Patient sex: M
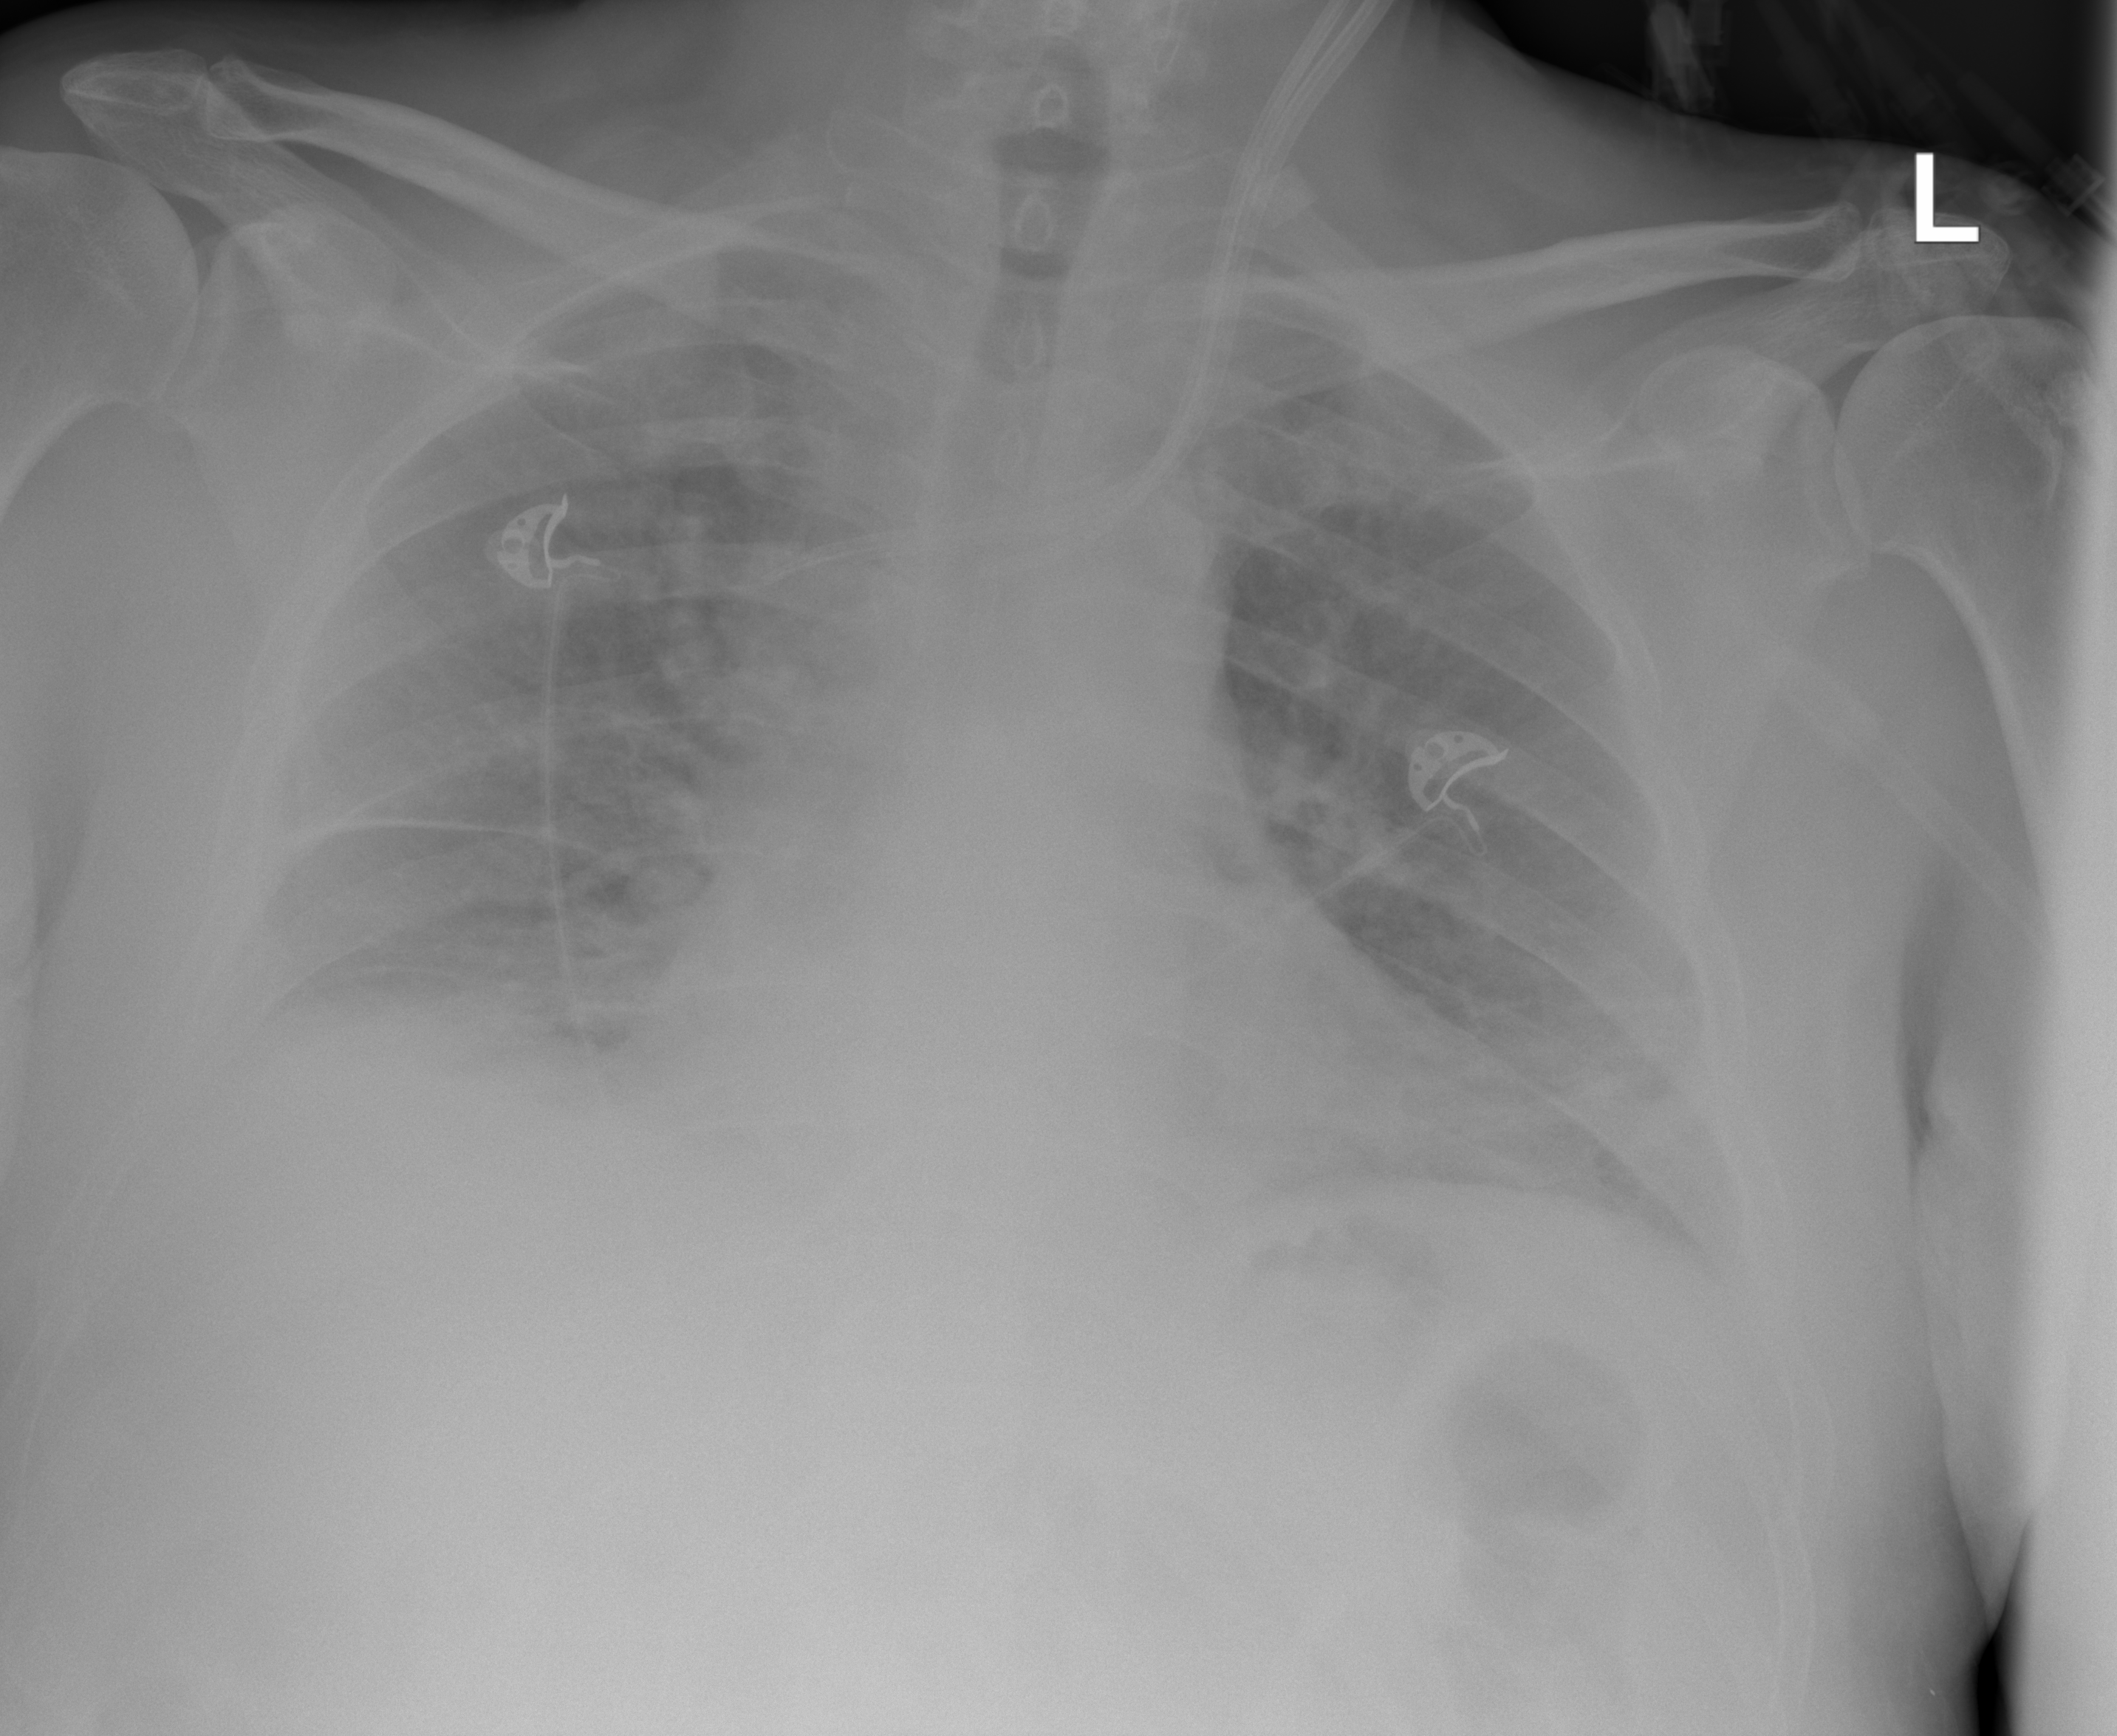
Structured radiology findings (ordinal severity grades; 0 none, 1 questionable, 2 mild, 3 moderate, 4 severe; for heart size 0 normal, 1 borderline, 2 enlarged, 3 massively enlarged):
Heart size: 0
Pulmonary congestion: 1
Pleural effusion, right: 1
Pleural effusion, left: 1
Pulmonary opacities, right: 1
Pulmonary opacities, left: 0
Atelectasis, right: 2
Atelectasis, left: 2